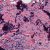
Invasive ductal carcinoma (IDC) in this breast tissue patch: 1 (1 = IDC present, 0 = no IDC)